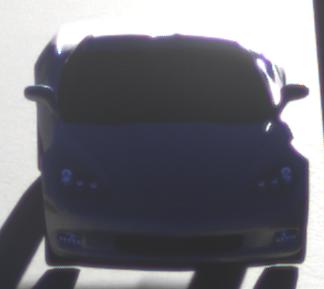
Make: Chevrolet
Model: Corvette Coupé
Detailed model: Corvette (C6) Coupé
Model produced from: 2005/02
Model produced until: 2008/03
Doors: 3
Color: white
Road condition: dry road
Daytime: sunrise or sunset
Contrast: high contrast